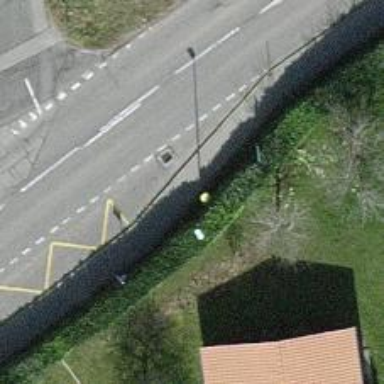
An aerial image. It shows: Post box.